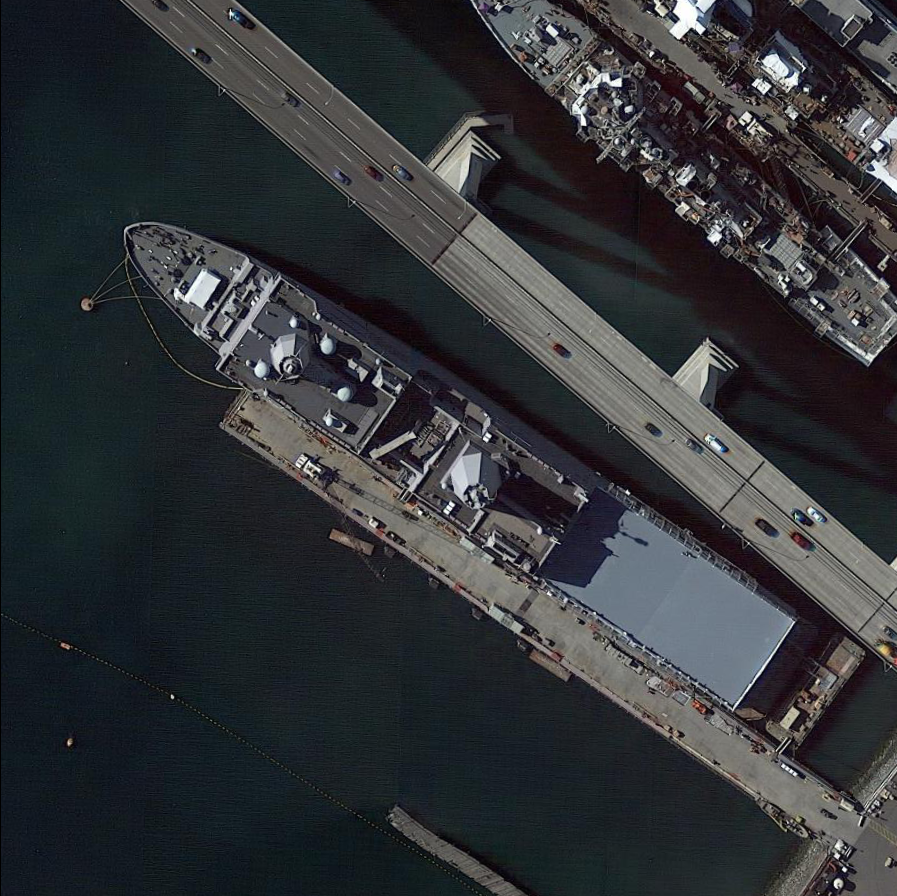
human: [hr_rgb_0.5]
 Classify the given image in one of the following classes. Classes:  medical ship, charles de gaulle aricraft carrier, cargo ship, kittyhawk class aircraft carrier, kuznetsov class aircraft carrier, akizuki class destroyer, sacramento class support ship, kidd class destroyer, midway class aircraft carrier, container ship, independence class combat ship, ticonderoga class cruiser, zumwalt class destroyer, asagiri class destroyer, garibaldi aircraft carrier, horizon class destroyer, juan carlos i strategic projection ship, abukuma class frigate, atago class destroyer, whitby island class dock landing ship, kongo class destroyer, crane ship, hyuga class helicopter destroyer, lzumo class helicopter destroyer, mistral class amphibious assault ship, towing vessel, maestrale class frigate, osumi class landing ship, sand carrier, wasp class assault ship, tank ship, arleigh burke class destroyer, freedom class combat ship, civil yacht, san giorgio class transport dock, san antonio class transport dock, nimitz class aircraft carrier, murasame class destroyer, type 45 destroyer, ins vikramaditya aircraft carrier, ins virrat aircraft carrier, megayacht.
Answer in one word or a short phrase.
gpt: San Antonio class transport dock